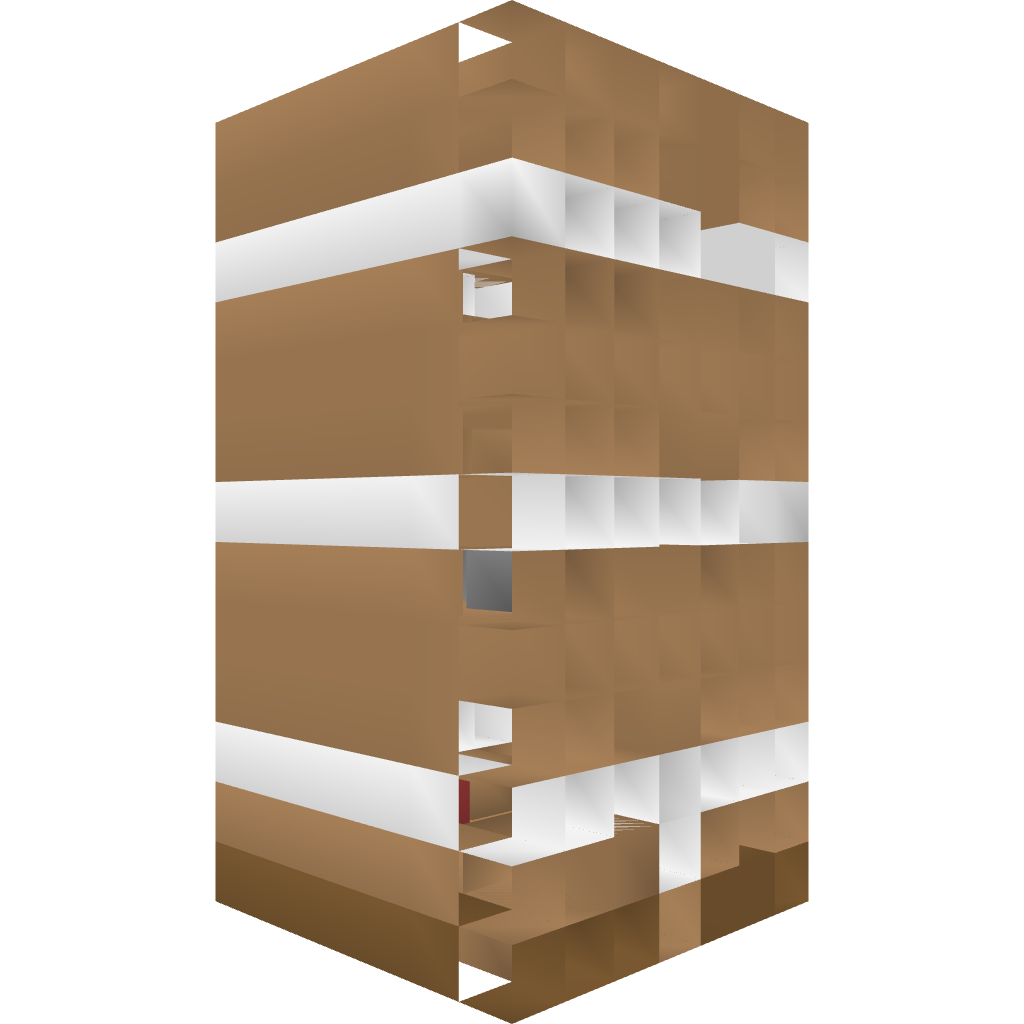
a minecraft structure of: Tower House bad low quality